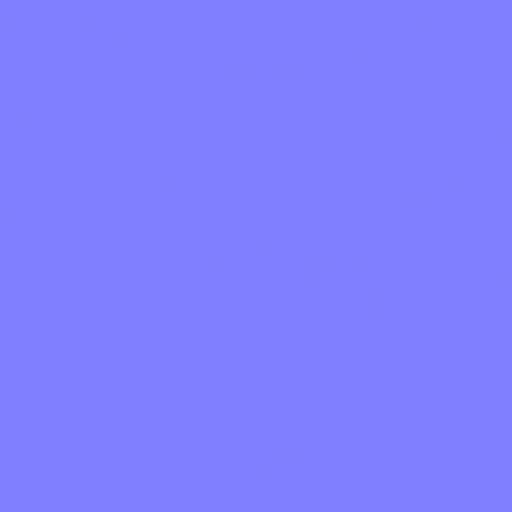
gray grey light marble stone